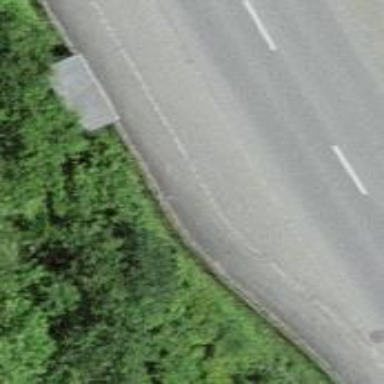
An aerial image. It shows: Bus stop with platform for public transport.